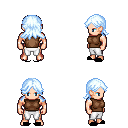
a pixel art fantasy rpg character, male body template, human, light skin, brown sleeveless shirt, white pants, white cyan loose hair, black slippers, four views (front, back, left, right), 2x2 character sprite sheet, small pixel art, hard edges, no anti-aliasing